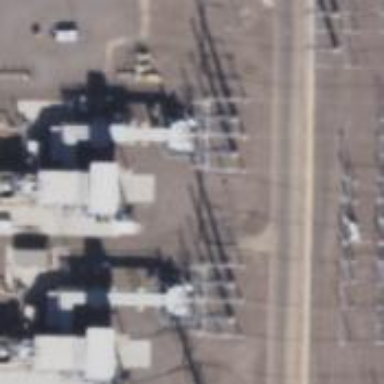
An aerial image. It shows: Gas-powered generator.